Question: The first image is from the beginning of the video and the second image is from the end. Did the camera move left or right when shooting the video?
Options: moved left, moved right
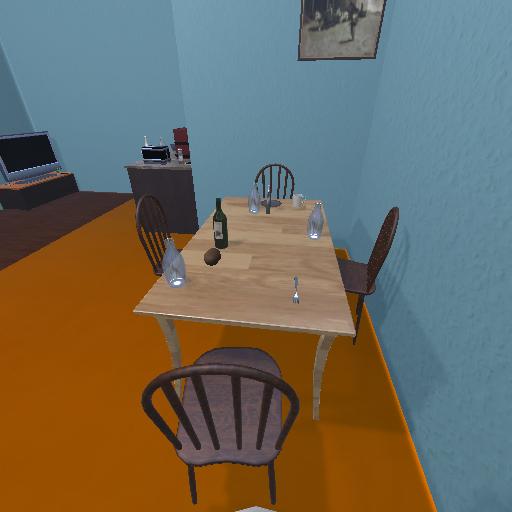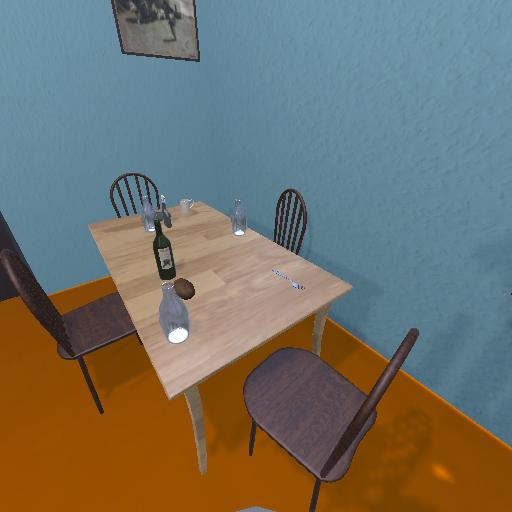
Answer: moved left